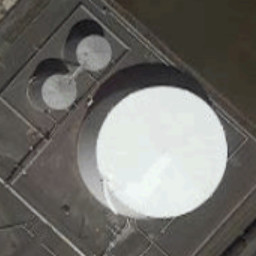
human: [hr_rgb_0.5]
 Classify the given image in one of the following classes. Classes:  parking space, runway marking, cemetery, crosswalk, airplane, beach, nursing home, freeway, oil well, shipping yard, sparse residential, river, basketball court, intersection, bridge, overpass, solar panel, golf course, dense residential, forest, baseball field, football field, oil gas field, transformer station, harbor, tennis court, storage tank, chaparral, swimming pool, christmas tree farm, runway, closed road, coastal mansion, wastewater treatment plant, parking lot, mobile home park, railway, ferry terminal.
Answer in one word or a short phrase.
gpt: storage tank